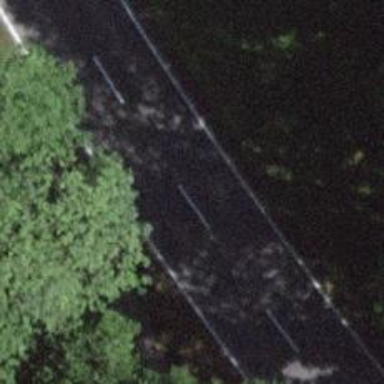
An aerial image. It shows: Asphalt road classified as primary highway.